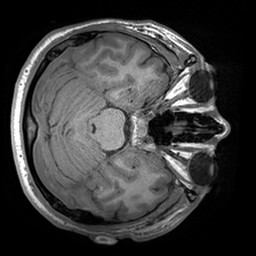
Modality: T1w
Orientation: axial
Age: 25
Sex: male
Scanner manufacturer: siemens
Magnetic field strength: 3 T
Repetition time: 1.6 s
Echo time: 0.00236 s